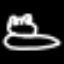
Label: frog